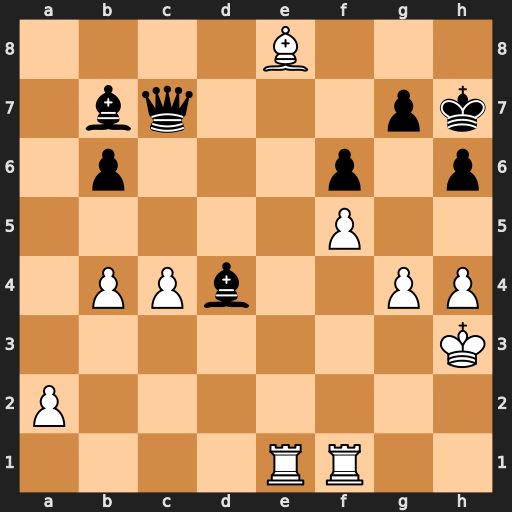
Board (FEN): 4B3/1bq3pk/1p3p1p/5P2/1PPb2PP/7K/P7/4RR2
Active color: w
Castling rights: -
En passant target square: -
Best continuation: Bg6+ Kh8 Re8#